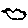
Label: bird